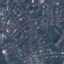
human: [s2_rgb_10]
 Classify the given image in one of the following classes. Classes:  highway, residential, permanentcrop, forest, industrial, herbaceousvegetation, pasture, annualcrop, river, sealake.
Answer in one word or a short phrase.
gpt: Residential